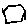
Label: hexagon